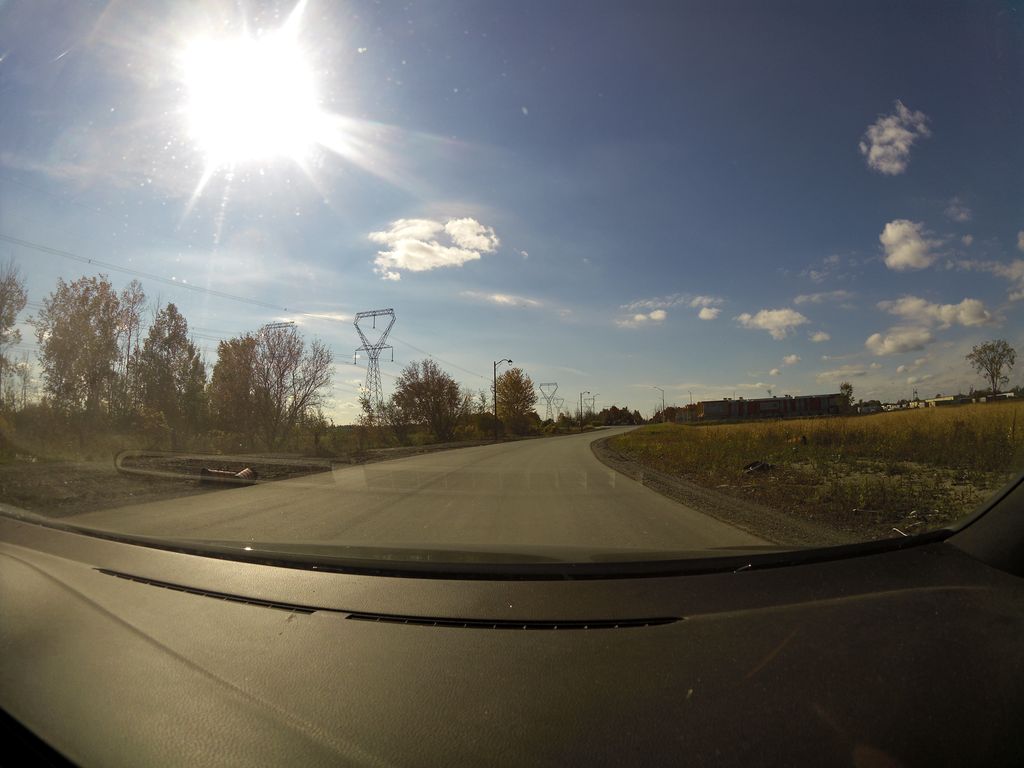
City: ottawa-gatineau